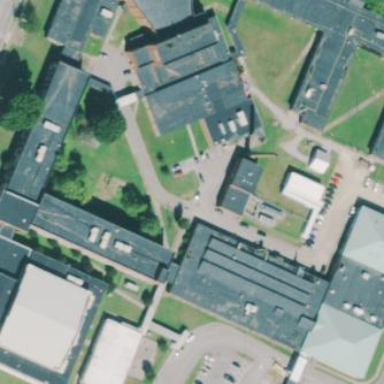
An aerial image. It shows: School building.